Aerial crown-view tile of a tropical tree (Barro Colorado Island, Panama), acquired 20241112:
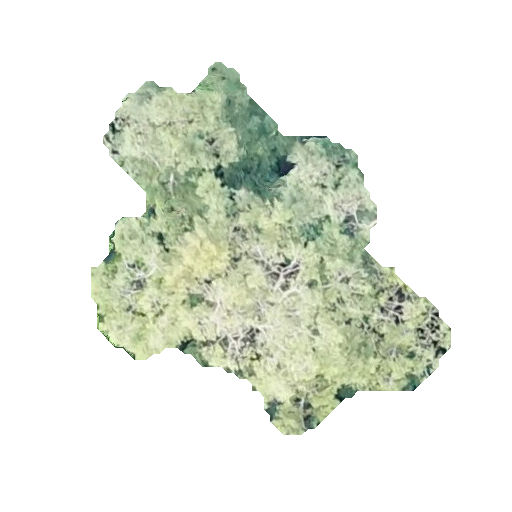
Species: Platypodium elegans
GBIF accepted scientific name: Platypodium elegans
Crown area: 120.616 m²